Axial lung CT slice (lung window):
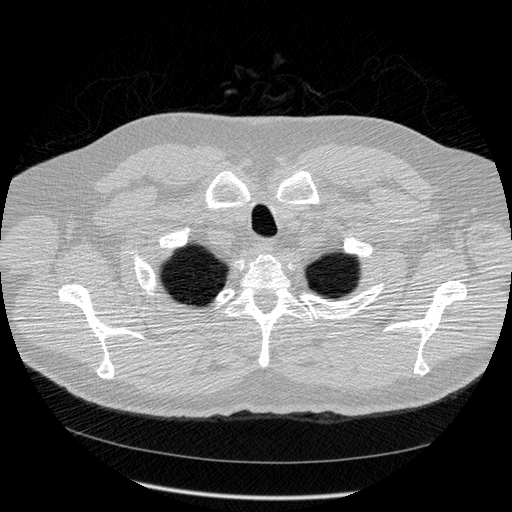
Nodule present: no